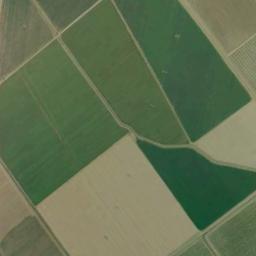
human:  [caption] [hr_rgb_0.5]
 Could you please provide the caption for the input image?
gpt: Several neatly arranged green, Khaki mixed rectangular farmlands of different sizes .

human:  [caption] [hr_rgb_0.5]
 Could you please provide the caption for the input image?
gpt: There are some green and bare rectangular farmland .

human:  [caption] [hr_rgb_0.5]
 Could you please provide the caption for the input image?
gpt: There are rectangular farmlands of varying sizes .

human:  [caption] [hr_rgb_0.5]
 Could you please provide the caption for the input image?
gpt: Several rectangular farmlands of different colors are neatly arranged on the ground .

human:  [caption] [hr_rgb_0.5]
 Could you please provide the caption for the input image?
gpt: There are some green rectangular farmlands and yellow ones .